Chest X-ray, PA view. Patient: 55 years old, sex M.
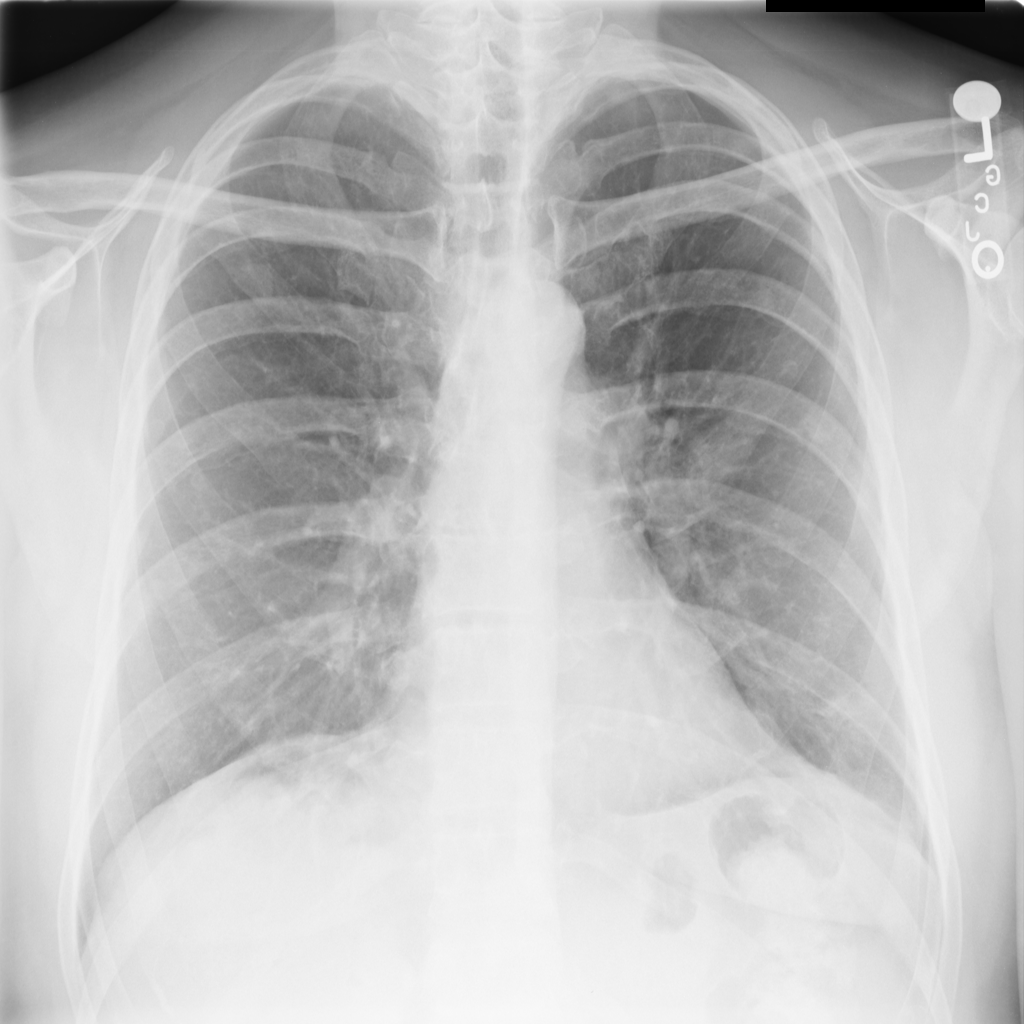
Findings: No Finding